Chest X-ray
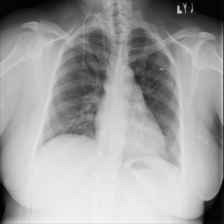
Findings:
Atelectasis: negative
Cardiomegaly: negative
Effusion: negative
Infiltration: negative
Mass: negative
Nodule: negative
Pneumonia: negative
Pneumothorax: negative
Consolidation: negative
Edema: negative
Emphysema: negative
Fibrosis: negative
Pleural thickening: negative
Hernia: negative